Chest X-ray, AP view. Patient: 45 years old, sex F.
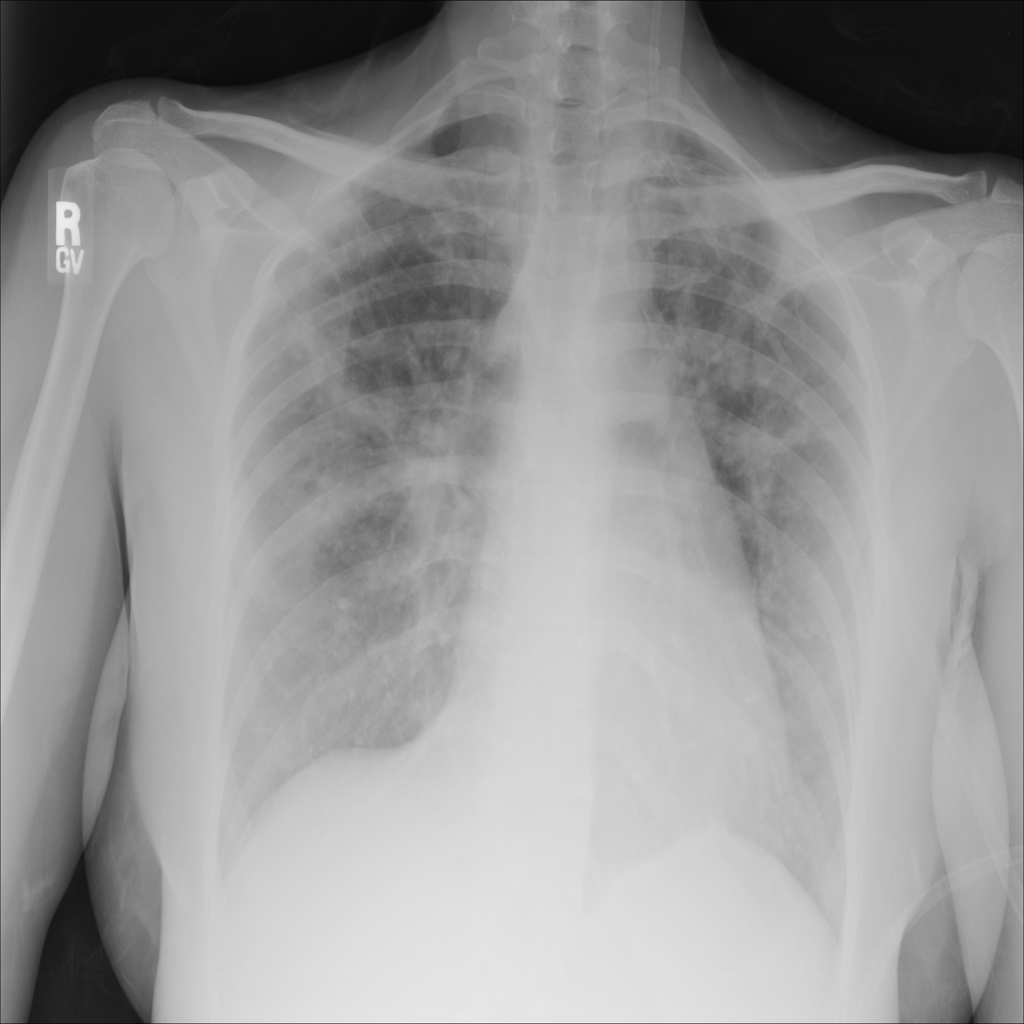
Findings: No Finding